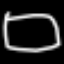
Label: square